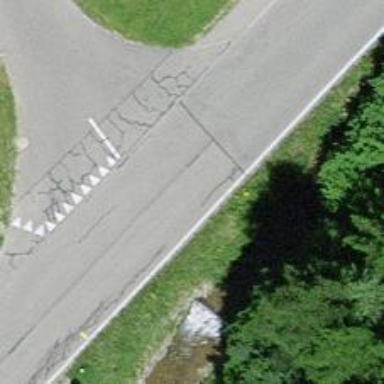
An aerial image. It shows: Bus stop along the road.